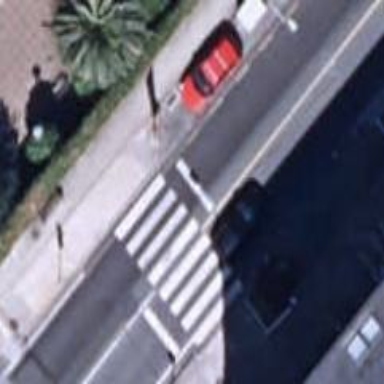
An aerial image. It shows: Uncontrolled zebra crossing on the road.